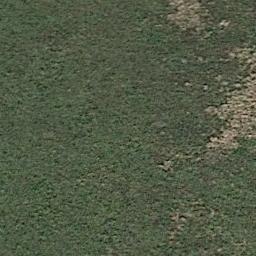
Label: meadow